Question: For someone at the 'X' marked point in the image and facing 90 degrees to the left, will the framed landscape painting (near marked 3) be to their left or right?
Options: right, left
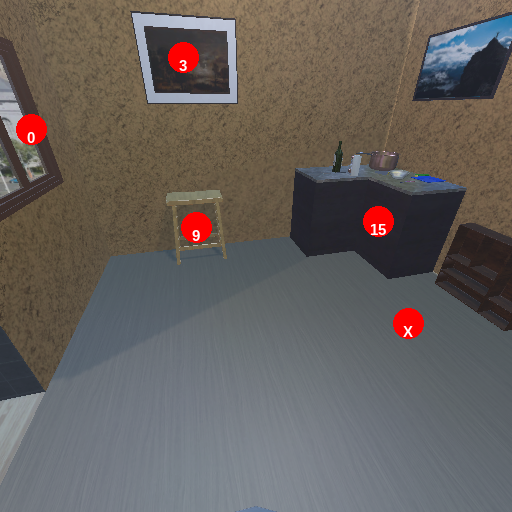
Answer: right